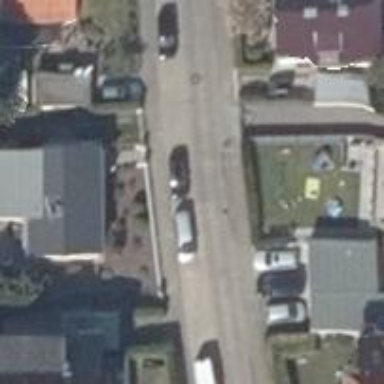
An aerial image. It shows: Residential road with sidewalks on both sides.